Question: In Labview, I'm trying to produce a .csv file with one column being the timestamp and the others being the data so each data point is timestamped. I have succeeded in doing that, but my timestamp and data aren't synced so the values don't always align. For example, sometimes it will only have a data point, but not a timestamp associated on the same line. Here is the section of the code that takes the waveform (data) and timestamp to spit out the spreadsheet file.  Not shown is the time delay.
Thank you in advance!
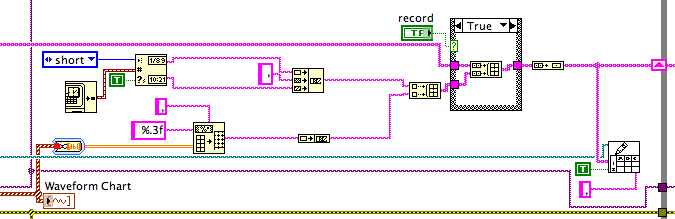
Answer: at first sight one problem is that you don't seem to be timestamping everey single datapoint, but instead an array of points: Waveform Chart is converted to DBL array, that is converted to a string, and that string gets the timestamp. If the array has more than one point, likely only the first point will get the timestamp.
Apart from that, it also seems that if the record flag is on, each loop call will append to an array and you write the entire array to the csv (so in fact writing duplicates), is this correct?